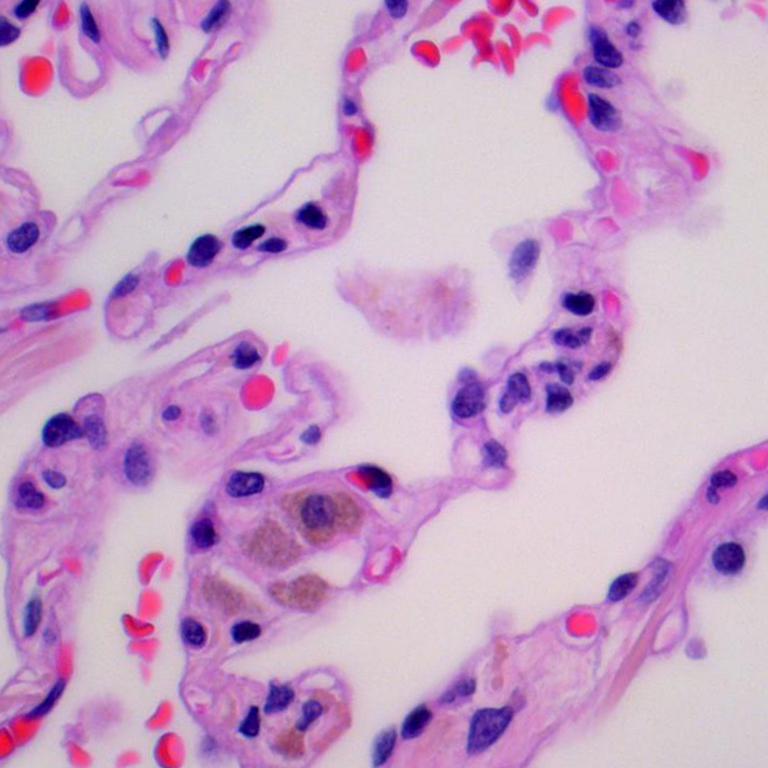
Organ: lung
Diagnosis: benign